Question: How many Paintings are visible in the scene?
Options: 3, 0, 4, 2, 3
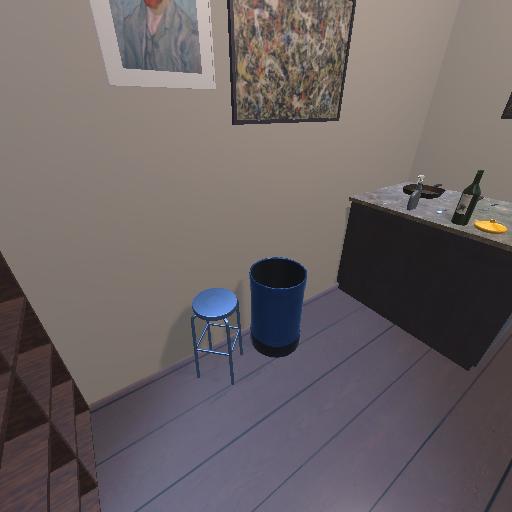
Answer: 3